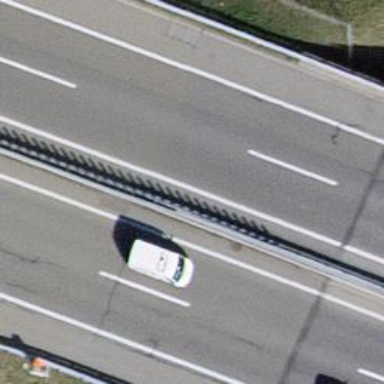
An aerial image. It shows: Asphalt bridge on motorway.